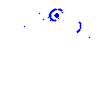
Particle: pion